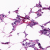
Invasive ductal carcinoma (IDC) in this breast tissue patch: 0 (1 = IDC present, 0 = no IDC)